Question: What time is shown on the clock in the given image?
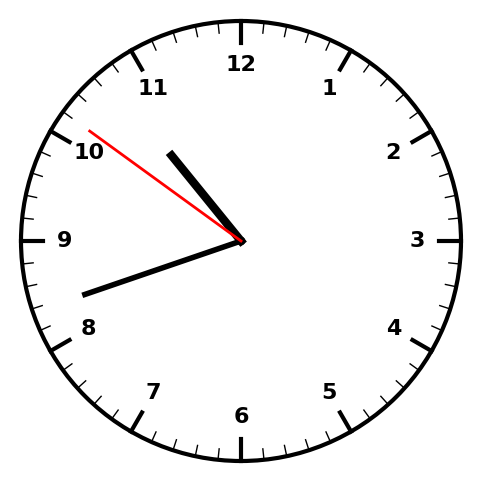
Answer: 10:41:51